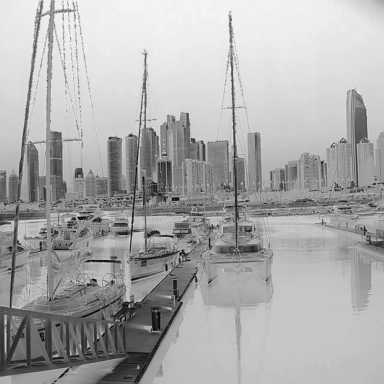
There are 11 objects shown in the infrared image, including three sailboats, and eight canoes.